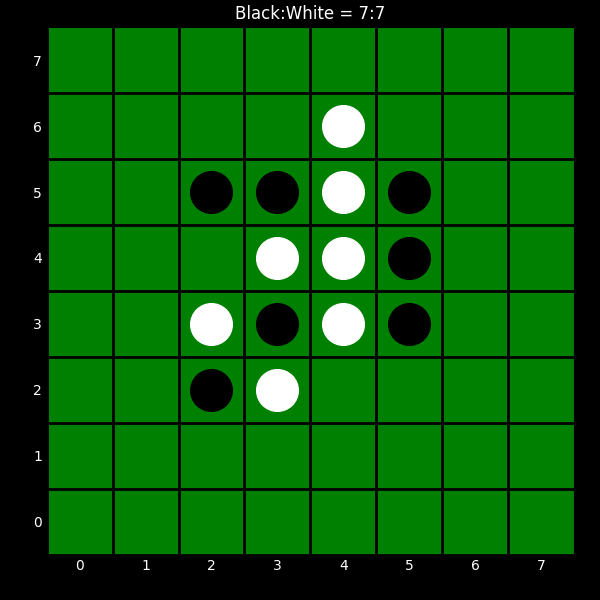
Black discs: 7
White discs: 7